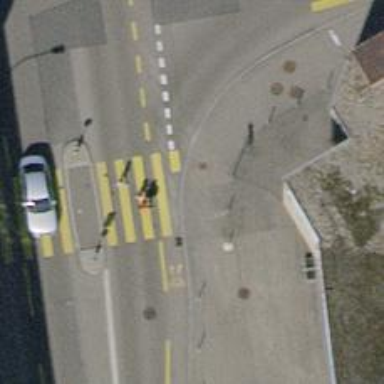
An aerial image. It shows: Kerb barrier.